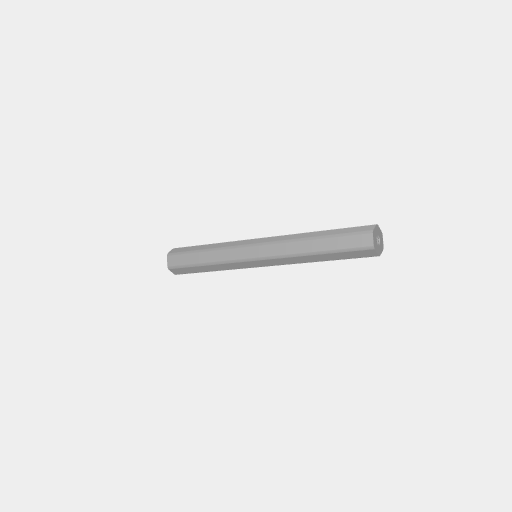
Part: Shaft12ROD96